Question: For a Flutter mobile app I am trying to use a Microsoft OAuthProvider to get a Firebase credential with which to sign the user into Firebase with their Azure AD account.
The closest I got was using a <URL> to log the user in and get an access token. However the sign-in to Firebase fails with an error message that suggests the idToken is invalid.
'''
final AadOAuth oauth = new AadOAuth(config);
await oauth.login();
// accessToken looks legit
String accessToken = await oauth.getAccessToken();
String idToken = await oauth.getIdToken();
OAuthProvider provider = OAuthProvider('microsoft.com');
// Also tried the constructor without the idToken
OAuthCredential credential = provider.credential(accessToken: accessToken, idToken: idToken);
// app fails here:
await FirebaseAuth.instance.signInWithCredential(credential);
// this works fine, but only on web platform:
await FirebaseAuth.instance.signInWithPopup(provider);
'''
Because it is a platform specific error (iOS in this case), the exception details are not surfaced. All I get is:
> PlatformException(internal-error, ) nativeErrorCode: 17999
Here is my app settings in the Azure portal:

Full manifest <URL>
Has anyone been successful in using Microsoft Auth to sign a user in to Firebase in a Flutter mobile app?
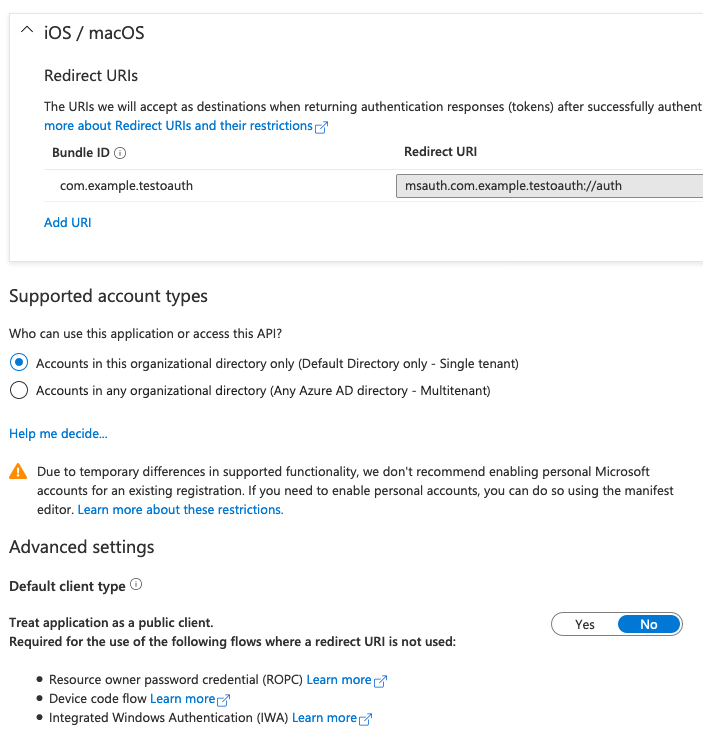
Answer: You can use <URL> package for it.
And sign in to the firebase using the Microsoft Auth provider.
'''
User user = await FirebaseAuthOAuth().openSignInFlow(
"microsoft.com", ["email openid"], {'tenant': 'your-tenent-id'});
'''
This integrates nicely with firebase so, firebase 'authStateChange' also works with this method.